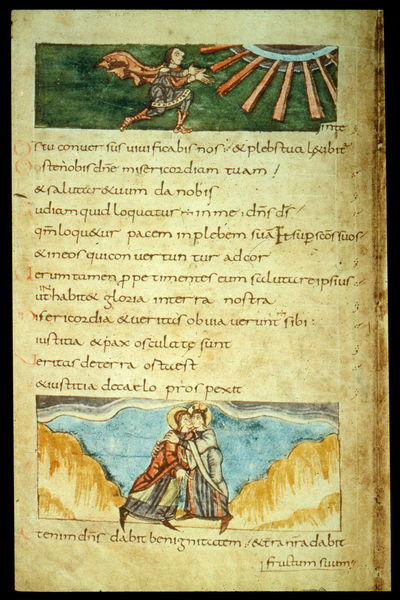
Titel: Stuttgarter Psalter / Bilderpsalter
Institution: Stuttgart, Württembergische Landesbibliothek
Schlagwörter: berg, blau, flügel, gott, mann, wasser, frauen, gelb, grün, ocker, see, rot, bibel, sonne, mantel, mutter, paar, farbig, schrift, bilder, umarmung, laufen, berge, vergilbt, rad, verzierung, streifen, läufer, umarmen, pärchen, buch, strahlen, seite, illustration, buchstabe, ritter, buchseite, pergament, sänger, nimbus, christus, jesus, jesus christus, liebende, elisabeth, heilige, maria, mutter gottes, szenen, streben, sohn, handschrift, eilen, mühlrad, erlöser, gottesmutter, latein, minnesänger, manuskript, messias, gottessohn, minuskel, sohn gottes, gwässer, unsere liebe frau, heilige maria, christkind, christkönig, happy end, numben, heilland, erretter, jesus von nazaret, gottesgebärerin, maria von nazaret, mine sänger